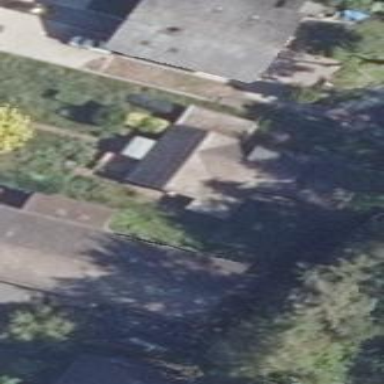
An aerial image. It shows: Detached building.